Interaction volume radius: 10 \u00c5
Interaction volume height: 30 \u00c5
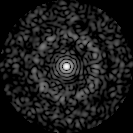
Disorder parameter: 0.8495